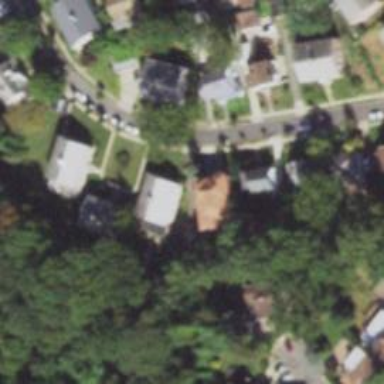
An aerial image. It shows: Residential road.